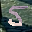
Label: 5